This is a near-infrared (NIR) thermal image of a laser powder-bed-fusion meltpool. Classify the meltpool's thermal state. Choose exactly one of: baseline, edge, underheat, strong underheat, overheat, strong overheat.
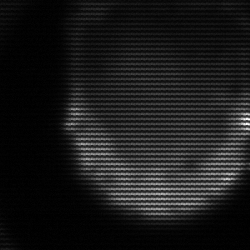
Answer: edge